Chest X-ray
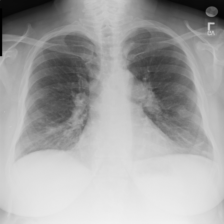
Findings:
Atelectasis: negative
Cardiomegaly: negative
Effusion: negative
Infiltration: negative
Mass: negative
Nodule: negative
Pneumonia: negative
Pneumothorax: negative
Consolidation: negative
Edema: negative
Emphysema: negative
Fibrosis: negative
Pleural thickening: negative
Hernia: negative